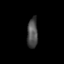
Tissue: skin
Cell type: Epithelial cells
Senescence score: 0.2818
Nuclear area (px): 315
Mean DAPI intensity: 77.371